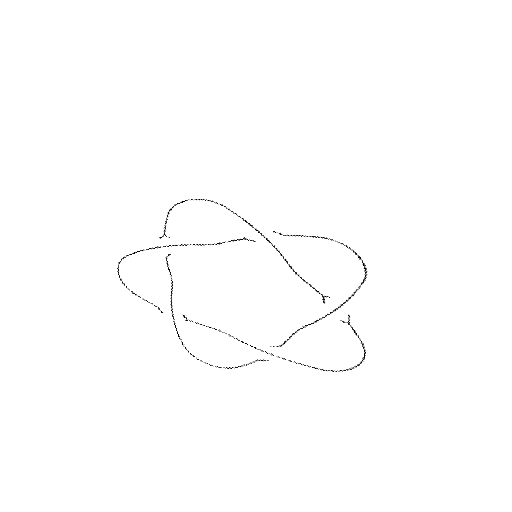
Crossing number: 5